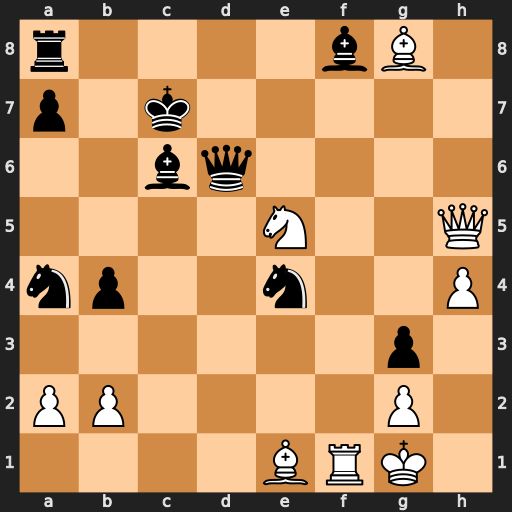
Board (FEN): r4bB1/p1k5/2bq4/4N2Q/np2n2P/6p1/PP4P1/4BRK1
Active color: w
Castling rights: -
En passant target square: -
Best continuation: Qh7+ Be7 Nxc6